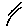
Label: line